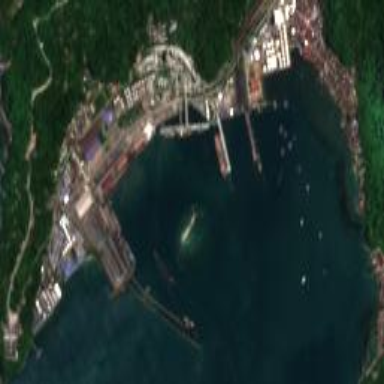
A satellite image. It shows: Industrial area designated for port activities.